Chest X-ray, AP view. Patient: 53 years old, sex M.
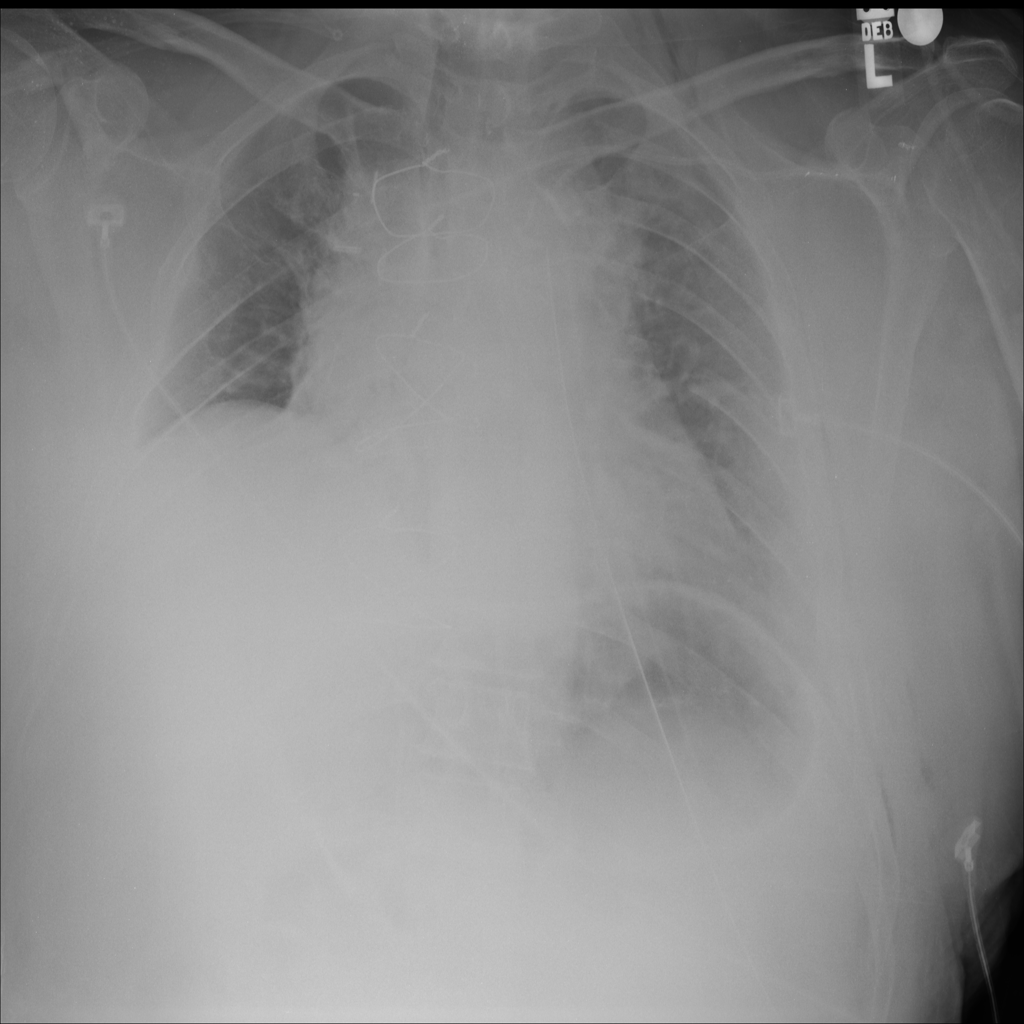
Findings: No Finding